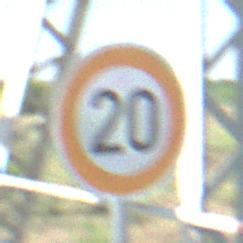
Verkehrszeichen: Geschwindigkeit20
Umgebung: Outdoor, Special
Tageszeit: MorningAfternoon
Wetter: Clear
Licht: Natural
Jahreszeit: NotSpecified
Kontrast: HighContrast